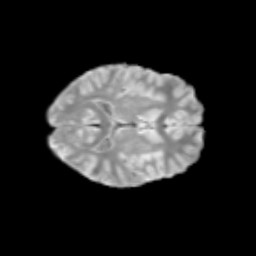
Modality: T2w
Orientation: axial
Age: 11
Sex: female
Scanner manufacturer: siemens
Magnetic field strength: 3 T
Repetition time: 3.8 s
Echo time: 0.07 s